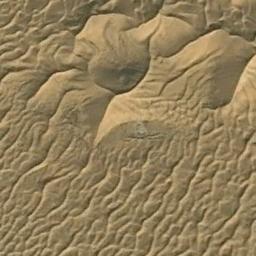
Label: desert